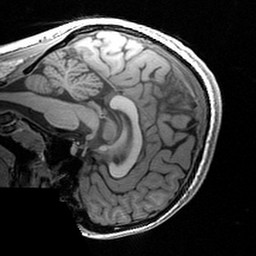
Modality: T1w
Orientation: sagittal
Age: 19
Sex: female